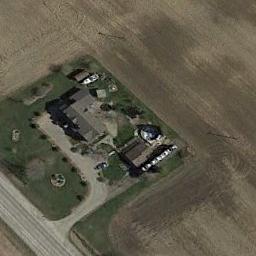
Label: sparse_residential